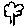
Label: tree